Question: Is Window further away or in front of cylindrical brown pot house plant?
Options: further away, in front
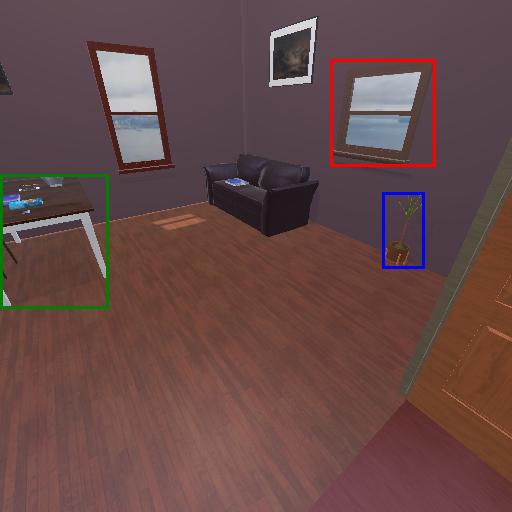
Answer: further away